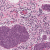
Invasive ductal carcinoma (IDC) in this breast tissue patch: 0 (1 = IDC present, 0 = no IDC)